Field crop: maize
Growth stage: 2
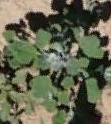
Species: chenopodium